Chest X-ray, PA view. Patient: 59 years old, sex F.
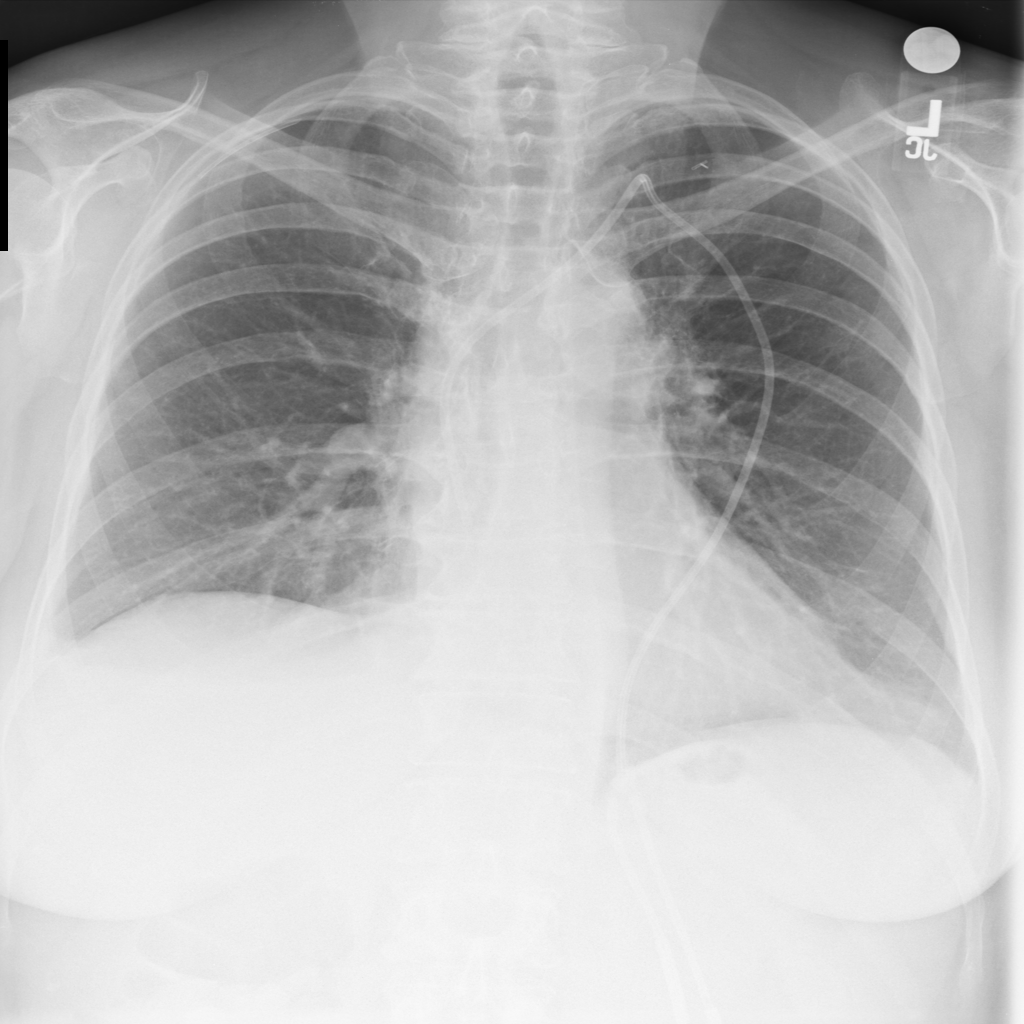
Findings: Effusion, Nodule